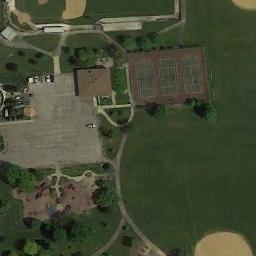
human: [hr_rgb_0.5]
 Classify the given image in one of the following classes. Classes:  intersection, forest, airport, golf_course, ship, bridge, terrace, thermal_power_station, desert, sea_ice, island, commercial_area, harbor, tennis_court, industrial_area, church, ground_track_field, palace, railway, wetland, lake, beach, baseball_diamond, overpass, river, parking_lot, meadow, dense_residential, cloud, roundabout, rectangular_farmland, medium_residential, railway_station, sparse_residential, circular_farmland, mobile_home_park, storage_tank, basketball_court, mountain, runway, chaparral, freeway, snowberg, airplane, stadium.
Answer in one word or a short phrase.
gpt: tennis_court